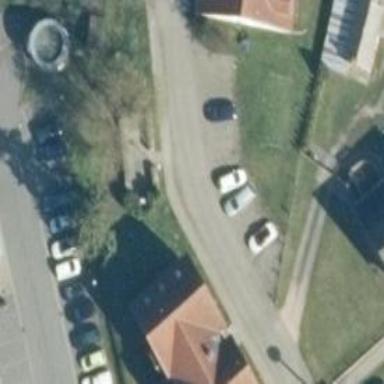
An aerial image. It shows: Living street.